Question: This question is with reference to my old question here: <URL>
In my previous question, i was working on pretty large database with many relationships, so i thought to give a try to and tested on this basic (very basic)
project.
What i did is i created simple basic wpf application. Added local database with only one table which has two columns.One is id column which is primary key and auto incremented.The other is simple varchar.I added that as data source and created grid from that data source.
here is my xaml:
'''
<Window
xmlns="http://schemas.microsoft.com/winfx/2006/xaml/presentation"
xmlns:x="http://schemas.microsoft.com/winfx/2006/xaml"
xmlns:d="http://schemas.microsoft.com/expression/blend/2008" xmlns:mc="http://schemas.openxmlformats.org/markup-compatibility/2006" xmlns:local="clr-namespace:WpfApplication4" mc:Ignorable="d" x:Class="WpfApplication4.MainWindow"
Title="MainWindow" Height="350" Width="525" Loaded="Window_Loaded_1">
<Window.Resources>
<CollectionViewSource x:Key="tablesViewSource" d:DesignSource="{d:DesignInstance {x:Type local:Table}, CreateList=True}"/>
</Window.Resources>
<Grid DataContext="{StaticResource tablesViewSource}">
<DataGrid x:Name="tablesDataGrid" AutoGenerateColumns="False" EnableRowVirtualization="True" ItemsSource="{Binding}" Margin="47,24,70,95" RowDetailsVisibilityMode="VisibleWhenSelected">
<DataGrid.Columns>
<DataGridTextColumn x:Name="idColumn" Binding="{Binding Id}" Header="Id" Width="SizeToHeader"/>
<DataGridTextColumn x:Name="nameColumn" Binding="{Binding name}" Header="name" Width="SizeToHeader"/>
</DataGrid.Columns>
</DataGrid>
<Button Content="Button" HorizontalAlignment="Left" Margin="221,266,0,0" VerticalAlignment="Top" Width="75" Click="Button_Click_1"/>
</Grid>
'''
The only two line of code is written by me. Rest is auto generated.Now i wanted to update my data from gridview, but the big problem is data is not updated.It keep adding zero.
I added entire cs file here.
'''
using System;
using System.Collections.Generic;
using System.Linq;
using System.Text;
using System.Threading.Tasks;
using System.Windows;
using System.Windows.Controls;
using System.Windows.Data;
using System.Windows.Documents;
using System.Windows.Input;
using System.Windows.Media;
using System.Windows.Media.Imaging;
using System.Windows.Navigation;
using System.Windows.Shapes;
namespace WpfApplication4
{
/// <summary>
/// Interaction logic for MainWindow.xaml
/// </summary>
public partial class MainWindow : Window
{
public MainWindow()
{
InitializeComponent();
}
private System.Data.Objects.ObjectQuery<Table> GetTablesQuery(Database1Entities database1Entities)
{
System.Data.Objects.ObjectQuery<WpfApplication4.Table> tablesQuery = database1Entities.Tables;
// Returns an ObjectQuery.
return tablesQuery;
}
private void Window_Loaded_1(object sender, RoutedEventArgs e)
{
WpfApplication4.Database1Entities database1Entities = new WpfApplication4.Database1Entities();
// Load data into Tables. You can modify this code as needed.
System.Windows.Data.CollectionViewSource tablesViewSource = ((System.Windows.Data.CollectionViewSource)(this.FindResource("tablesViewSource")));
System.Data.Objects.ObjectQuery<WpfApplication4.Table> tablesQuery = this.GetTablesQuery(database1Entities);
tablesViewSource.Source = tablesQuery.Execute(System.Data.Objects.MergeOption.AppendOnly);
}
private void Button_Click_1(object sender, RoutedEventArgs e)
{
var context = new WpfApplication4.Database1Entities();
// Database1Entities db = new Database1Entities();
// db.SaveChanges();
context.SaveChanges();
}
}
'''
}
'

I have started to doubt my basics. Please Help.
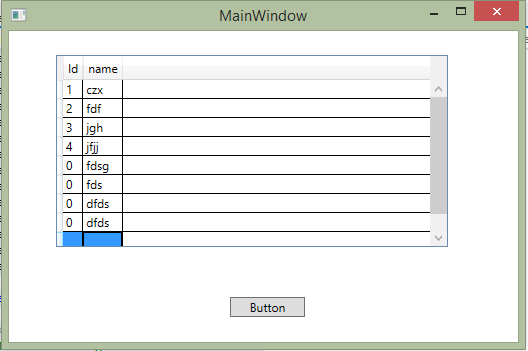
Answer: This works for me (adjust variable names):
'''
using System.Data.Entity;
private Database1Entities _context = new Database1Entities ();
private void Window_Loaded(object sender, RoutedEventArgs e) {
System.Windows.Data.CollectionViewSource tableViewSource = ((System.Windows.Data.CollectionViewSource)(this.FindResource("tableViewSource")));
_context.Table.Load();
tableViewSource.Source = _context.Table.Local;
}
private void Button_Click(object sender, RoutedEventArgs e) {
_context.SaveChanges();
tableDataGrid.Items.Refresh();
}
'''
More info at: <URL>